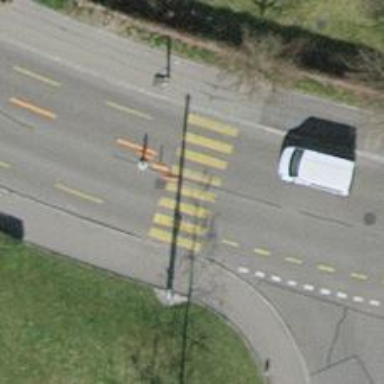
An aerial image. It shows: Marked crossing on the road.